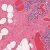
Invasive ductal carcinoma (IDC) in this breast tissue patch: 0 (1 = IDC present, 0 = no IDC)